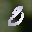
Label: 8